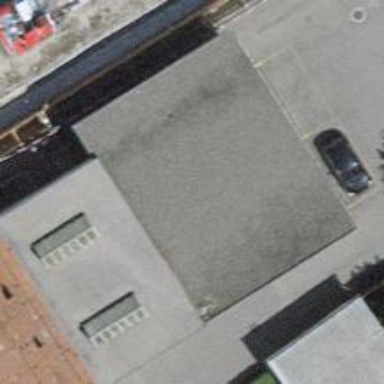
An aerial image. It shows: Café.